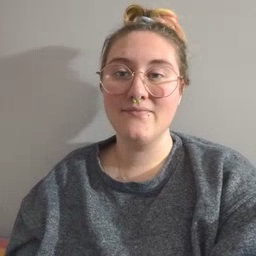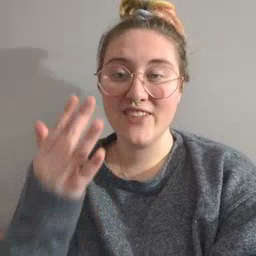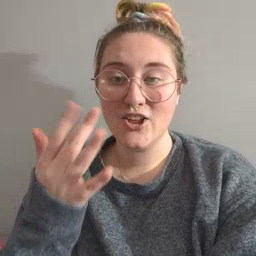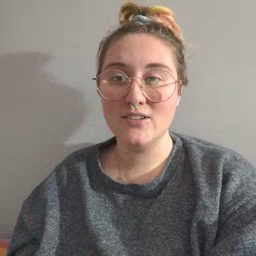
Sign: finger